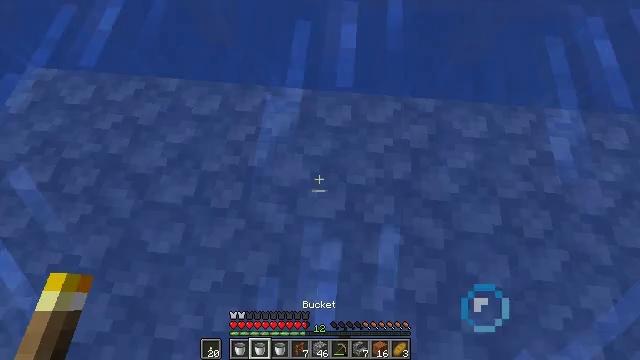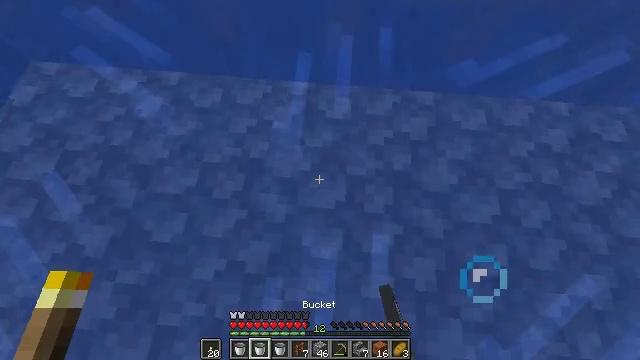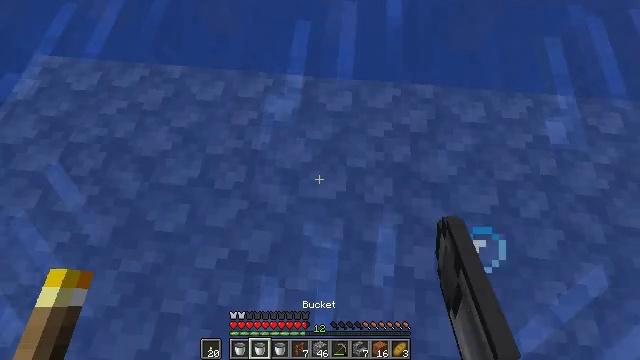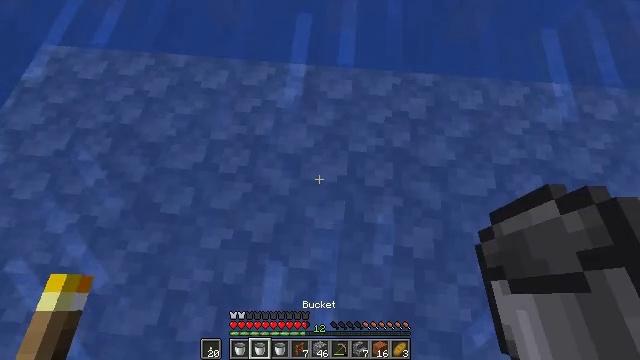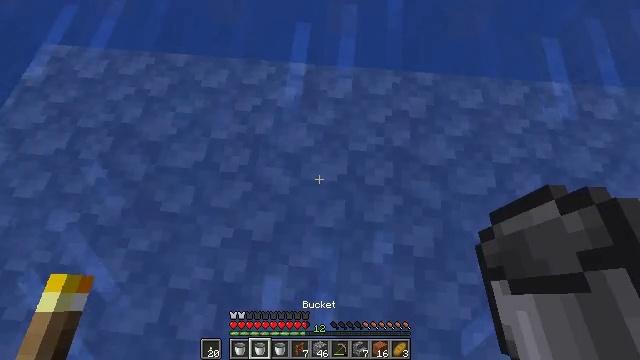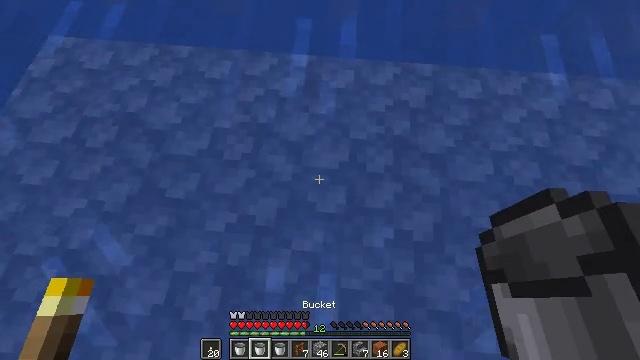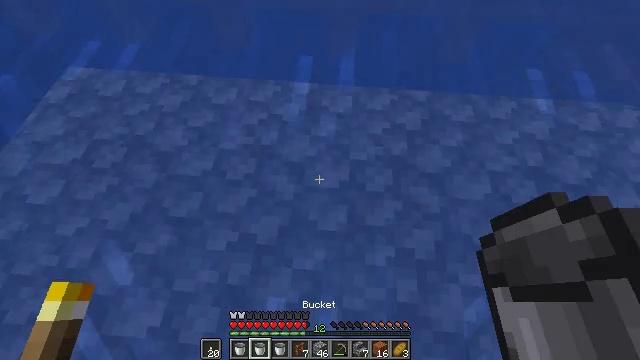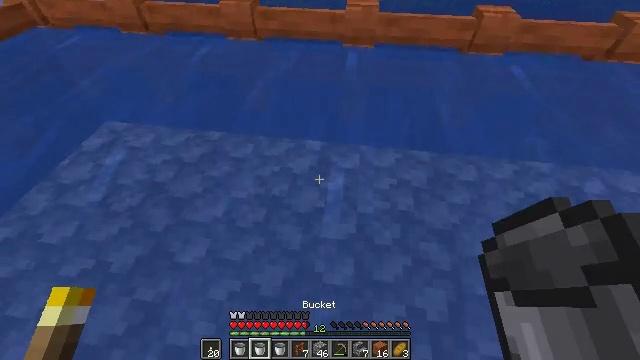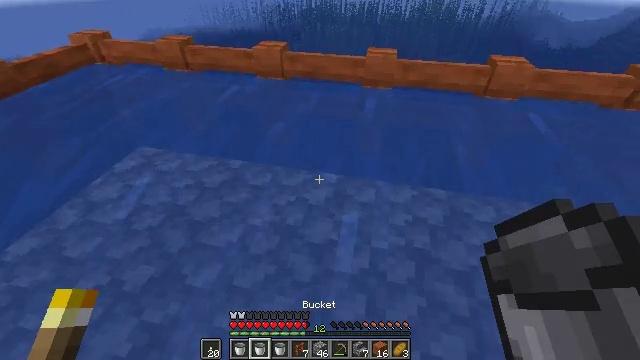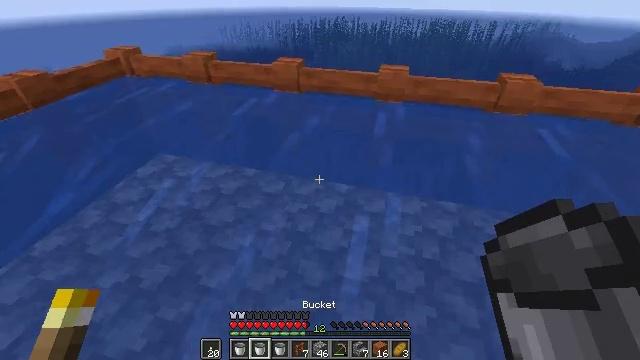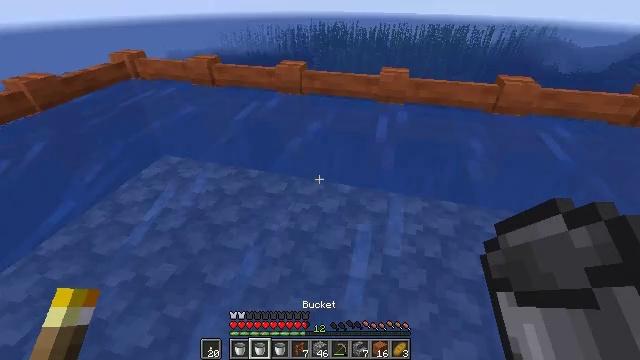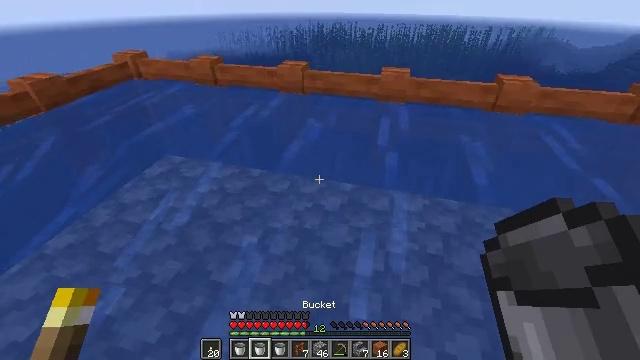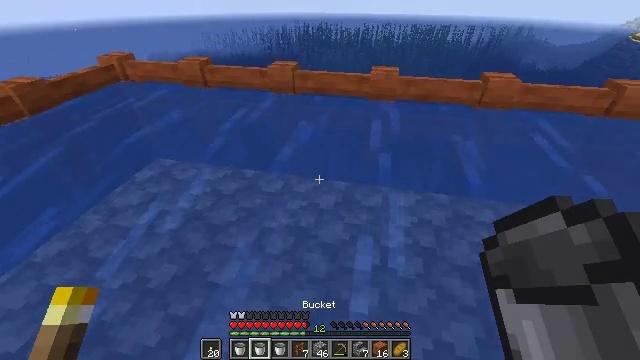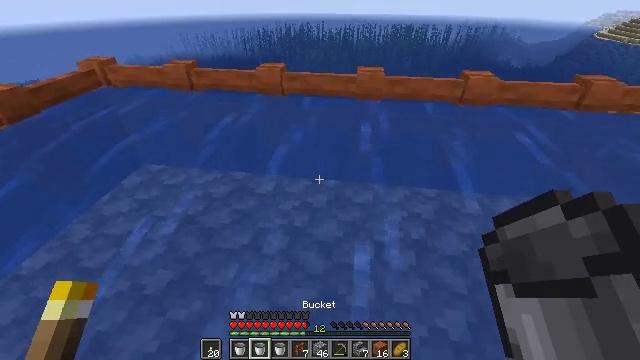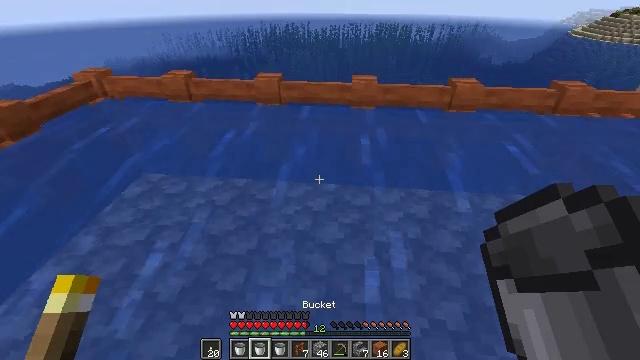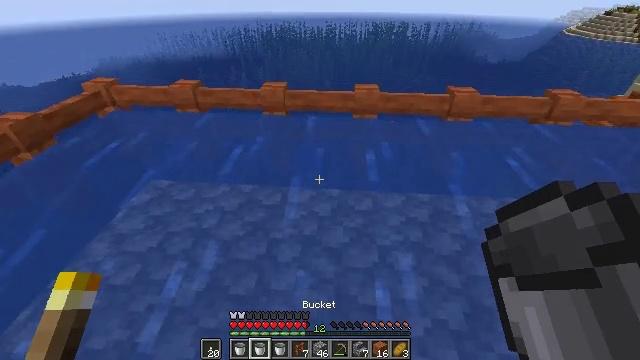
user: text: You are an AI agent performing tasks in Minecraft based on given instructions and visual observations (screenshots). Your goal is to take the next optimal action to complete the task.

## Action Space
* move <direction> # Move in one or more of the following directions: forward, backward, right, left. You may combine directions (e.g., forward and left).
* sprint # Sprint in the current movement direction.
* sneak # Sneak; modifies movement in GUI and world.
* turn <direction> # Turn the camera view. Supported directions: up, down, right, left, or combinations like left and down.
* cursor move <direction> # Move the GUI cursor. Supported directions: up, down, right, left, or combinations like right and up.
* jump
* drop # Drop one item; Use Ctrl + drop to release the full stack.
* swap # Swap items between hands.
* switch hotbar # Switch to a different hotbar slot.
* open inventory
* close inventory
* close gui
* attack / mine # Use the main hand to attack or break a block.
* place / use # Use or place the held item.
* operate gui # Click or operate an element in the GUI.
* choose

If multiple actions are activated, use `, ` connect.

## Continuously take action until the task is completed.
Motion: motion action
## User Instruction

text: Retrieve the powered rail for later use.
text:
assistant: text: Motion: no_op
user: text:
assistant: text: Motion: no_op
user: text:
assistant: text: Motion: no_op
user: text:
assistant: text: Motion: no_op
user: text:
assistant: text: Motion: no_op
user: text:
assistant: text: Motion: turn up
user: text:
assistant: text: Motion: turn left and up
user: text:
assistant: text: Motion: turn left and up
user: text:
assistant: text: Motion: turn left and up
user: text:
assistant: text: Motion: move forward and move left
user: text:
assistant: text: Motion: move forward and move left
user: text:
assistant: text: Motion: move forward and move left, turn right, jump
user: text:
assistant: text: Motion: move forward and move left, turn right, jump
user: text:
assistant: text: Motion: move forward and move left, turn right, jump
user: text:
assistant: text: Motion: move forward and move left, jump
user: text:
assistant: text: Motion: move forward and move left, jump
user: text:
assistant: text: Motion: move forward and move left, jump
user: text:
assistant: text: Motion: move forward and move left, jump
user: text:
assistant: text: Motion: move forward and move left, jump
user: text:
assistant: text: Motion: move forward and move left, jump
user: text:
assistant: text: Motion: move forward and move left, jump
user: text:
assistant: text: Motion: move forward and move left, jump
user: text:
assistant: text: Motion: move forward and move left, jump
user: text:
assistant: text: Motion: move forward and move left, jump
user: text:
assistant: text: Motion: move forward and move left, jump
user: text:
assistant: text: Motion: move forward and move left, jump
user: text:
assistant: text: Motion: move forward and move left, jump
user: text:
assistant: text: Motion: move forward and move left, jump
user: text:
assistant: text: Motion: move forward and move left, jump
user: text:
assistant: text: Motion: move forward and move left, jump